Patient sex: F
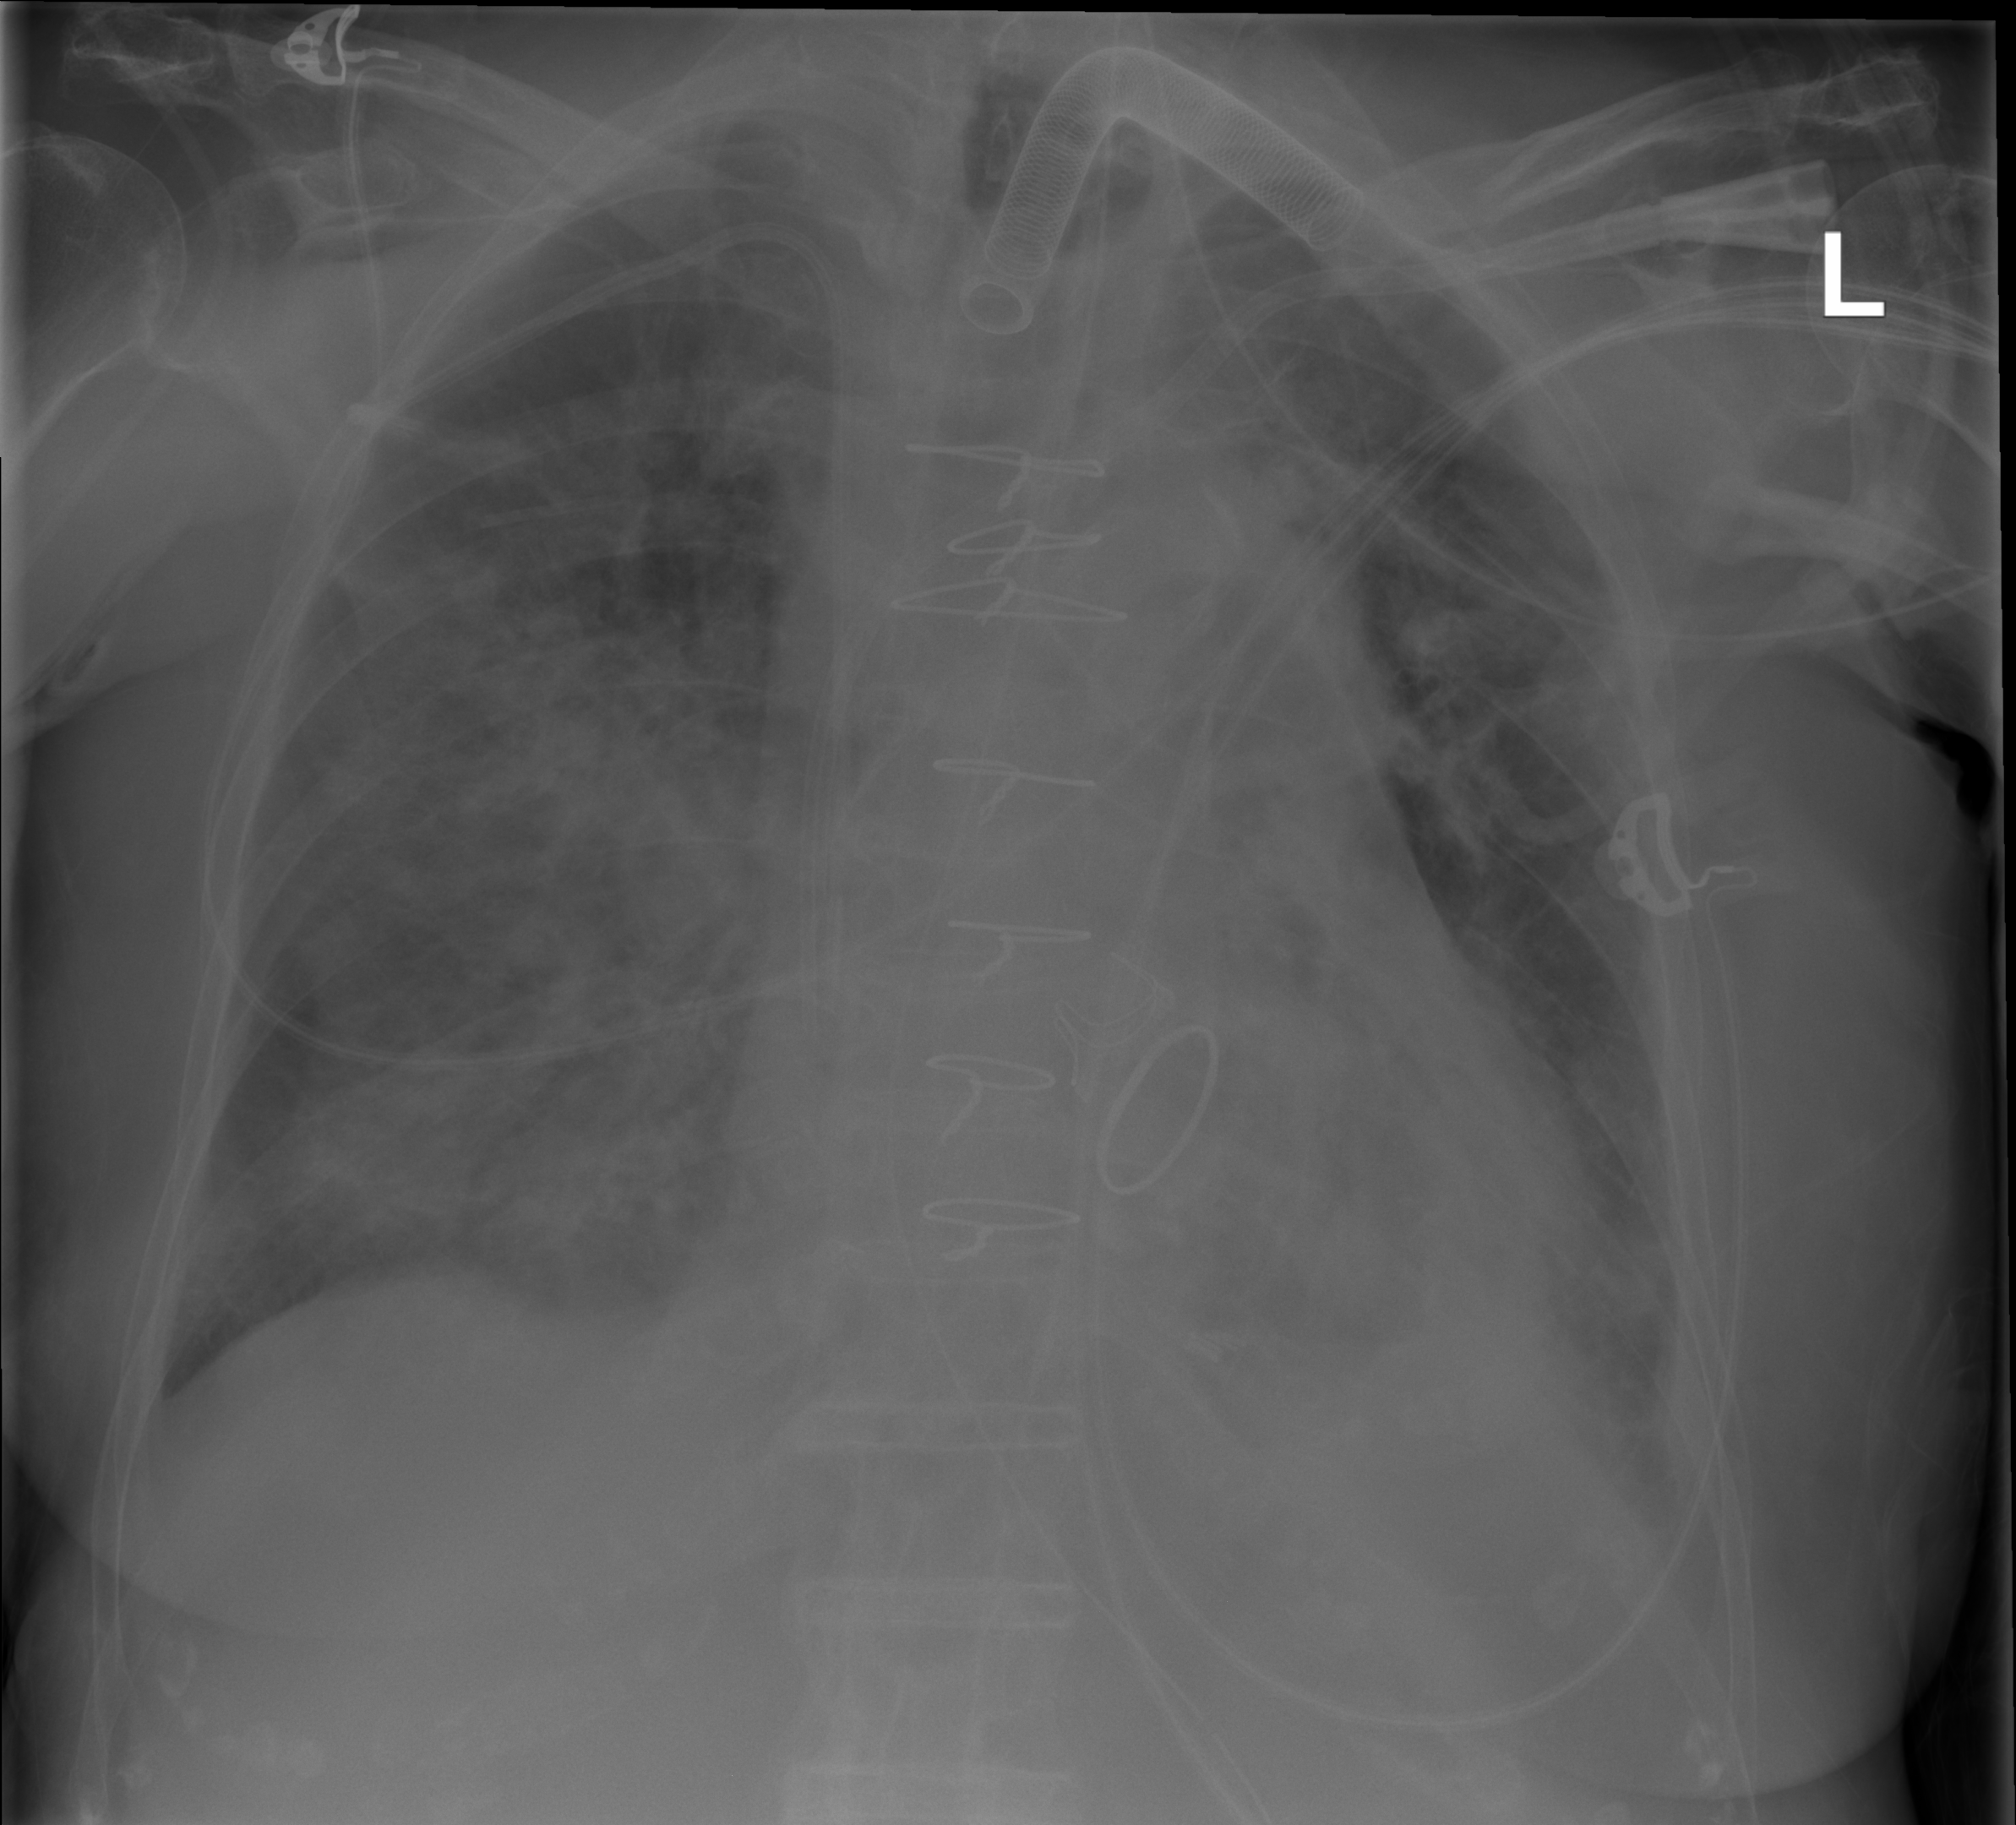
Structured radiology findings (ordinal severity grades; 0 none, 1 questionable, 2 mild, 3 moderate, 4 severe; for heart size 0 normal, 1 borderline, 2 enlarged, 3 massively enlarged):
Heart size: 2
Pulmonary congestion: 0
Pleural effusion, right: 0
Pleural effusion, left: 2
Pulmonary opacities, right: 3
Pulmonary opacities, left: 2
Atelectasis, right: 0
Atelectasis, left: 2